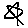
Label: star